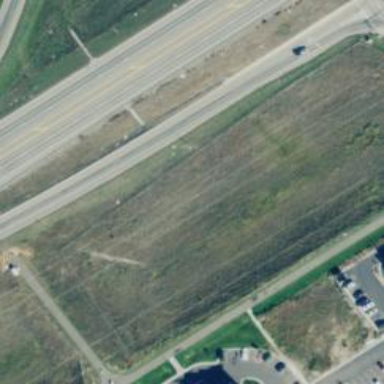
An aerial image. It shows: Trunk link highway.